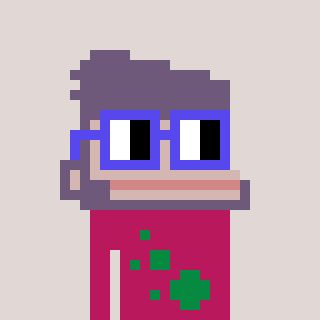
a pixel art character with square blue glasses, a ape-shaped head and a darkpink-colored body on a warm background